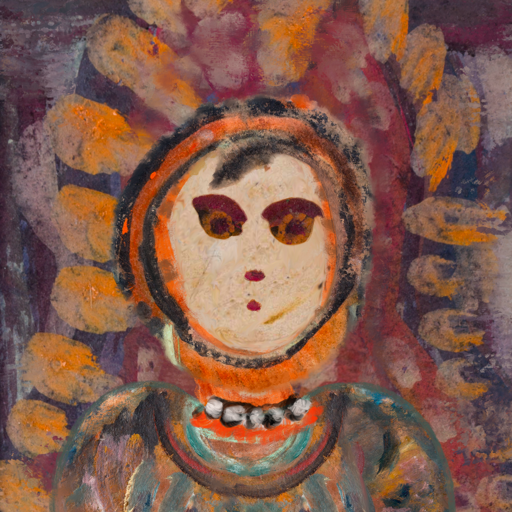
Background: Doll, Head And Neck Front: Rupkatha, Face Front: Doll, Bust: Boggyland, Hair Front: Childish, Head Accessory: Blank, Second Necklace: Blank, Necklace: An_Impression, Baby: Blank